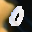
Label: 0